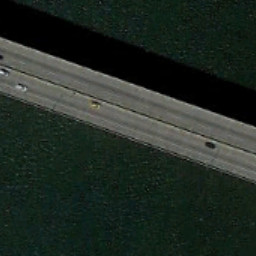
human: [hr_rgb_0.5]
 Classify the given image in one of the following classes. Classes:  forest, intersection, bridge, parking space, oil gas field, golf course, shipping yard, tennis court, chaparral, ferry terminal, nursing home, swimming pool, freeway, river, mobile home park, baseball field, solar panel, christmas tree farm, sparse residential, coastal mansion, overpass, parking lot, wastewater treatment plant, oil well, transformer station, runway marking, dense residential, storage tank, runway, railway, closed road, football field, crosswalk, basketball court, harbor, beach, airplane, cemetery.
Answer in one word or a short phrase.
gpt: bridge